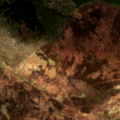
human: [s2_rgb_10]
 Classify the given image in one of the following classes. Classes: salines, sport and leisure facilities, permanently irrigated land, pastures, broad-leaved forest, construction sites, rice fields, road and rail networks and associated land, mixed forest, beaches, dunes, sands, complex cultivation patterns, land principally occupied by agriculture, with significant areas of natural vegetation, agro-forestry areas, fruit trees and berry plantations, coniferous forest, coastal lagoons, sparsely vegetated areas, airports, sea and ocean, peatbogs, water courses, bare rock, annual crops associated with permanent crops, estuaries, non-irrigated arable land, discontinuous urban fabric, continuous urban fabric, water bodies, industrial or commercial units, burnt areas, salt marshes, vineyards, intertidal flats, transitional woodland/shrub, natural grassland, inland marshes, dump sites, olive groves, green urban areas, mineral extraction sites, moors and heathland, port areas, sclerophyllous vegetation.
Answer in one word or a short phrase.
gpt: coniferous forest, transitional woodland/shrub, peatbogs